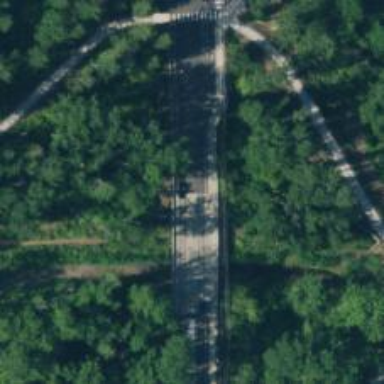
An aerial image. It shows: Tertiary road on asphalt surface on bridge.